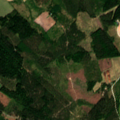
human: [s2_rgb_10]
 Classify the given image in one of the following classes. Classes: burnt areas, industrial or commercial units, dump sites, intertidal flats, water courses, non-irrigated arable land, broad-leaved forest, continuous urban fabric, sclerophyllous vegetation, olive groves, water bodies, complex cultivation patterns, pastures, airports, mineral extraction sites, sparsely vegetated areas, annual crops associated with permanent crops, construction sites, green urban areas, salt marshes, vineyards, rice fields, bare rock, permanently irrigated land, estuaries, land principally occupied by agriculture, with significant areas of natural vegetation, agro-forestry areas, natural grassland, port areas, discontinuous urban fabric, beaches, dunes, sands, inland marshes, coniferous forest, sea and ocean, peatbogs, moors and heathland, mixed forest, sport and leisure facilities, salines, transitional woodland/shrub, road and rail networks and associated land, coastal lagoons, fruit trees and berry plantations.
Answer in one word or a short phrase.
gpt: non-irrigated arable land, coniferous forest, transitional woodland/shrub